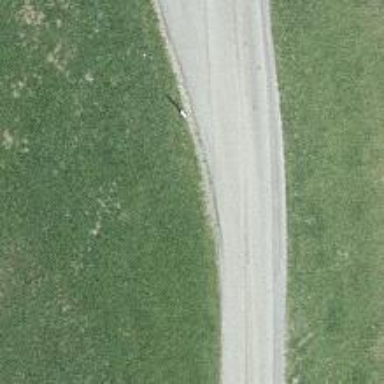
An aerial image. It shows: Unclassified road with asphalt surface.